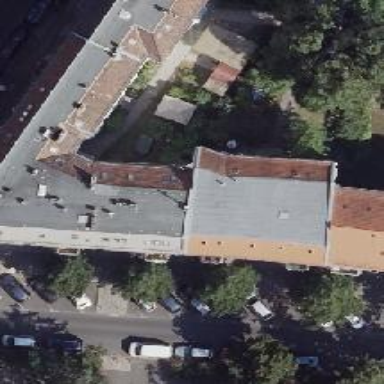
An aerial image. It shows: Hipped roof on apartment building.